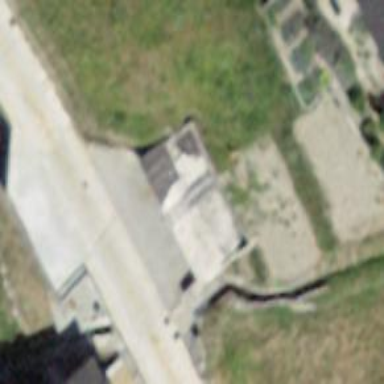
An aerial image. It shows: Garage building.